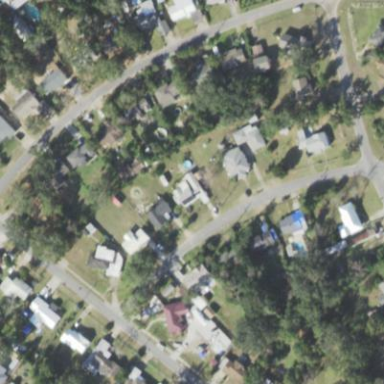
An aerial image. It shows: Single-family residential area.